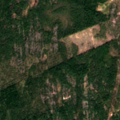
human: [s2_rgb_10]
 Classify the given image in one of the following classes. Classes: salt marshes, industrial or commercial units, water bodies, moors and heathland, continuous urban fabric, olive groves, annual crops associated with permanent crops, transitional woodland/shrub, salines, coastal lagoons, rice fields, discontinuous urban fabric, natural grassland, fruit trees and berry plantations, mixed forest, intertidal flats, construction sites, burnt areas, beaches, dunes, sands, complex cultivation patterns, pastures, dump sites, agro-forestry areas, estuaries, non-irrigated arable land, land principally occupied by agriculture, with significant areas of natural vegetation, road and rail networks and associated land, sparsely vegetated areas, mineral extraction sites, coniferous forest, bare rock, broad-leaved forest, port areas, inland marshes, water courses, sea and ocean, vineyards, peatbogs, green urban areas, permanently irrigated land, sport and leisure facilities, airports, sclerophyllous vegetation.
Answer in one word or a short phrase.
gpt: coniferous forest, mixed forest, transitional woodland/shrub